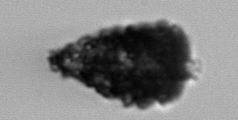
Label: Tintinnopsis